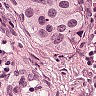
Metastatic tissue present: yes